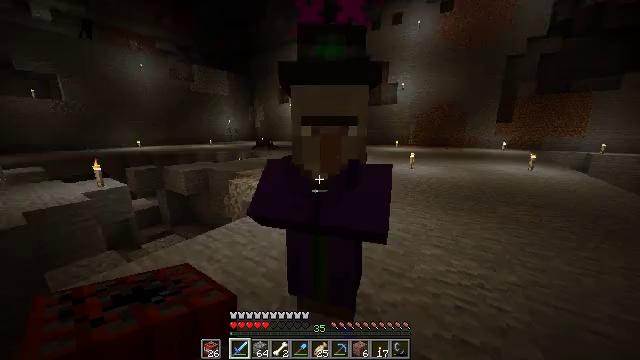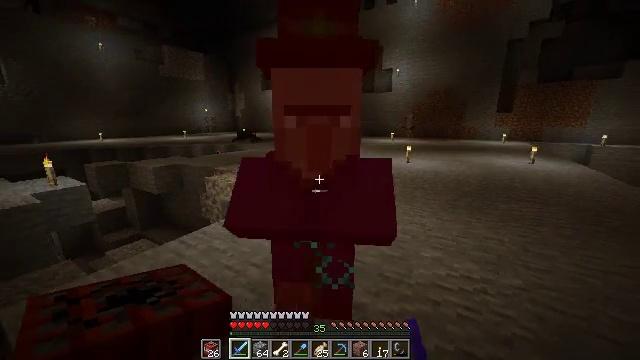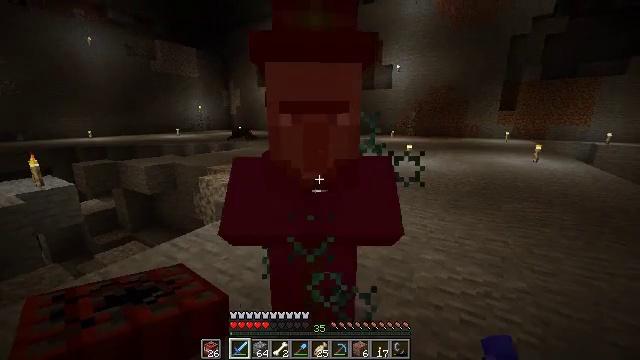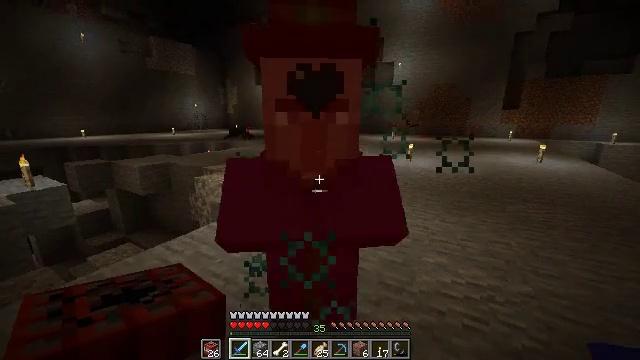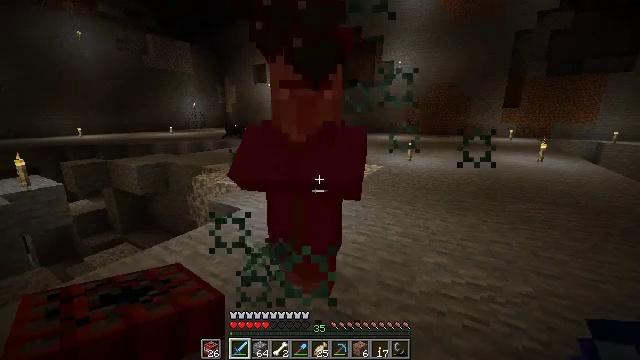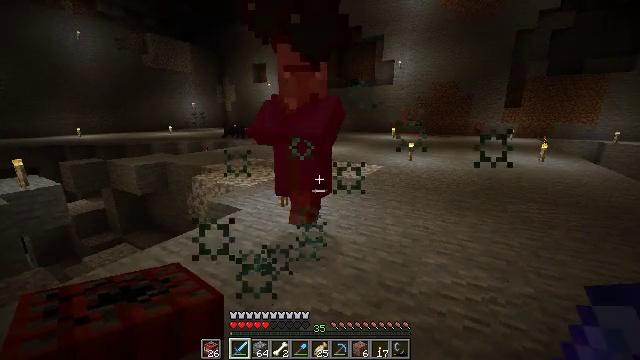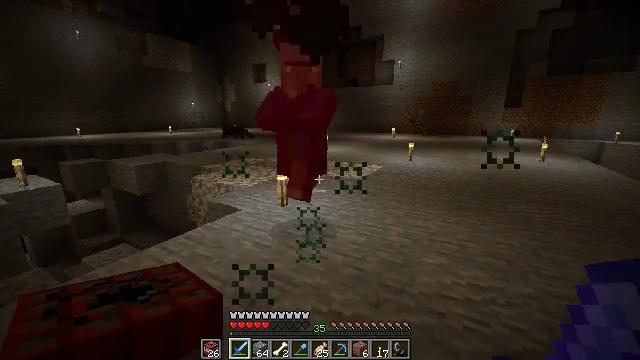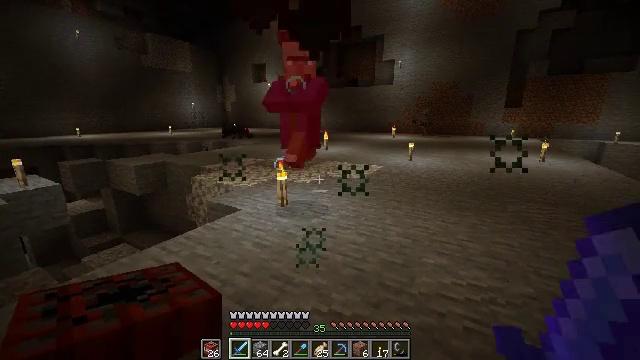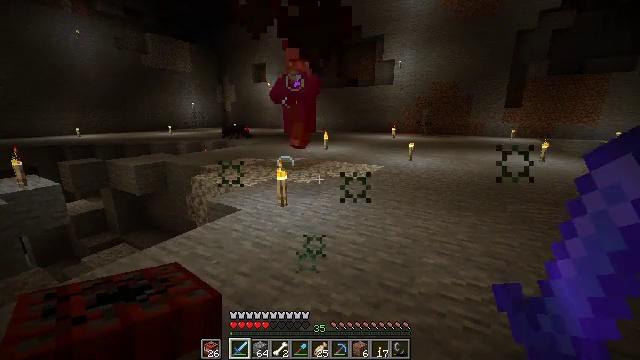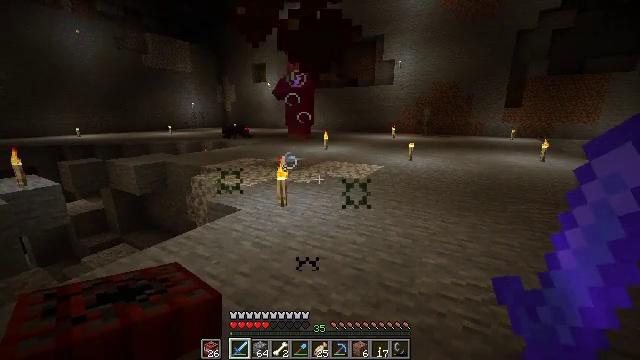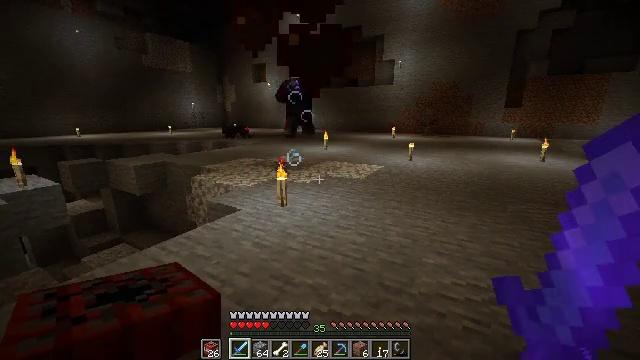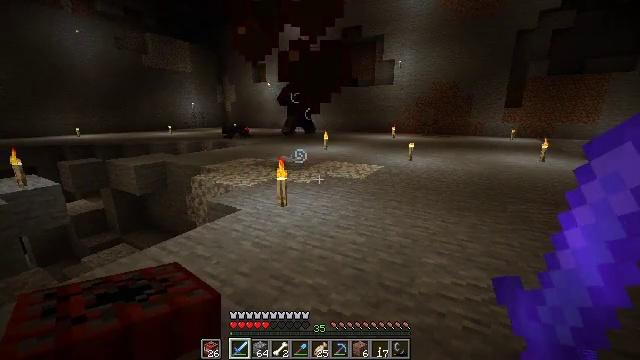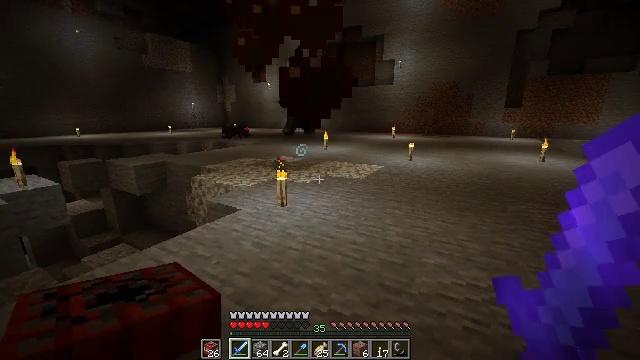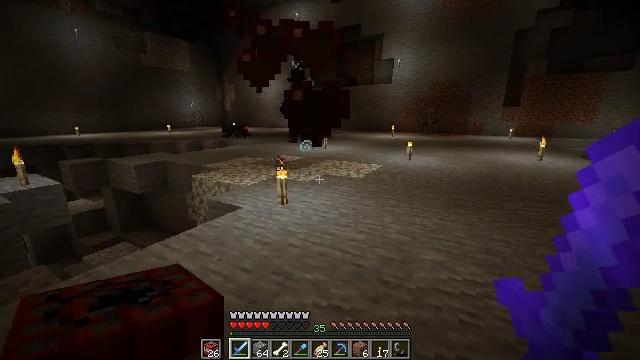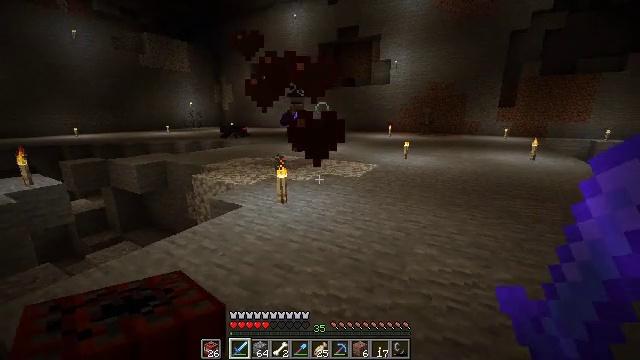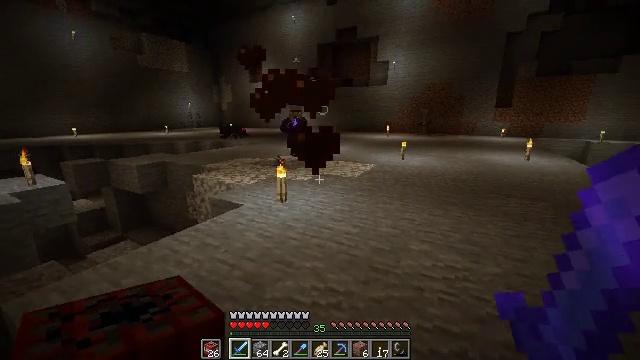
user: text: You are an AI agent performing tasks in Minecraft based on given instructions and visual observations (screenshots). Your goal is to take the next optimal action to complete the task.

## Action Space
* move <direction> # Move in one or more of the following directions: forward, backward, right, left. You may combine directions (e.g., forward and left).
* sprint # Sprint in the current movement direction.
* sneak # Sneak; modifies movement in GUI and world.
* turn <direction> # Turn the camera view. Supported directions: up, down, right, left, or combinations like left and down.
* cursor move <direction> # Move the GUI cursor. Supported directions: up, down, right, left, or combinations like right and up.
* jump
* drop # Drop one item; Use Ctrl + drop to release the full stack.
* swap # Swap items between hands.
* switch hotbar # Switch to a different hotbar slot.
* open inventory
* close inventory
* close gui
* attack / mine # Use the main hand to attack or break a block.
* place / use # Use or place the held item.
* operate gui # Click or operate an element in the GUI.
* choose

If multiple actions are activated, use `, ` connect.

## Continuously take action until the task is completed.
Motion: motion action
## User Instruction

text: Break the TNT to collect it.
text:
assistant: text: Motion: turn right and down, attack / mine
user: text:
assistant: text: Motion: attack / mine
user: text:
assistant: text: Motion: attack / mine
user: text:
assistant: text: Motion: no_op
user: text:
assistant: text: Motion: no_op
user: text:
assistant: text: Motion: no_op
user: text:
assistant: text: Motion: no_op
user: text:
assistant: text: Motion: no_op
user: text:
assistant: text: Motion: no_op
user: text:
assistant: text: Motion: no_op
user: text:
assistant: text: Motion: no_op
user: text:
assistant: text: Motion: no_op
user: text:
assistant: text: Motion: move back
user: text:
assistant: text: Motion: move back
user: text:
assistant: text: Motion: move back
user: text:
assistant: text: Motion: move back
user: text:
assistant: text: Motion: move back
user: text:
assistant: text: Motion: move back and move left
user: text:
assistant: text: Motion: move back and move left
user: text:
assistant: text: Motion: move back and move left
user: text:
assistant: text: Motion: move back
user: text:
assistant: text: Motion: move back
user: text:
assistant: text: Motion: move back
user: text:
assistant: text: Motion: move back
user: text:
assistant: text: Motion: move back
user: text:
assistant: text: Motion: move back
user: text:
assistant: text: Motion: move back
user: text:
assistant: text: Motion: move back, turn left and down
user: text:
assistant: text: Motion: move back and move left, turn left and down
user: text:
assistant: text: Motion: move back and move left, turn left